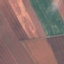
Label: AnnualCrop